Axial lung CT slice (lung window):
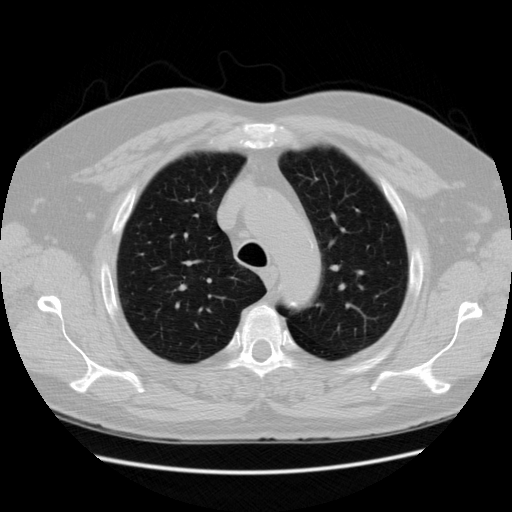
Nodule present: no